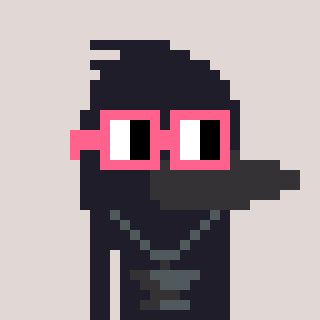
a pixel art character with square pink glasses, a raven-shaped head and a grayscale-colored body on a warm background